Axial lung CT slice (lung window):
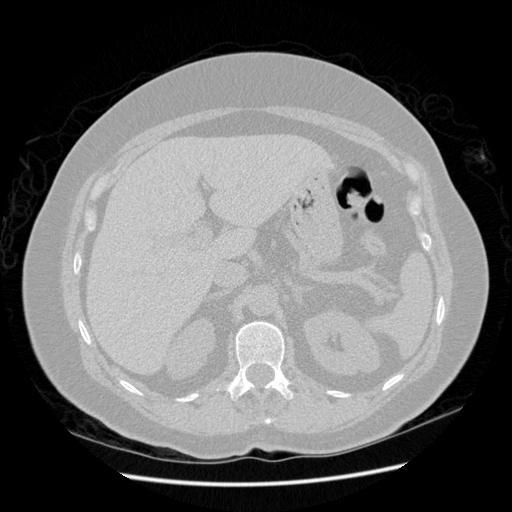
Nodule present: no